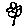
Label: flower